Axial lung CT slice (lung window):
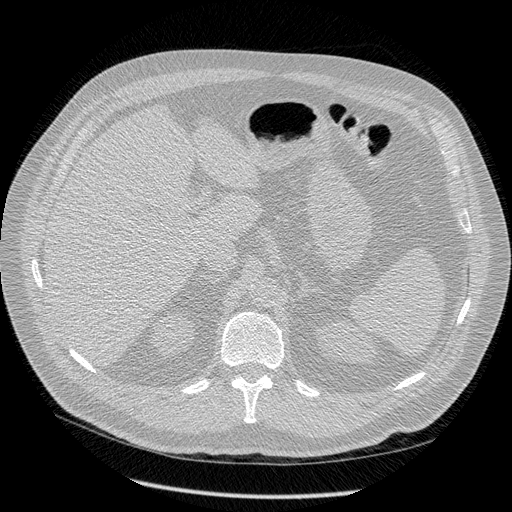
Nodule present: no